Question: I have a Java GUI program that simulates a simple text field(to be like sticky-notes). I want to be able to click the close button and it automatically saves it to a pre-defined text field in the directory.
But I am having trouble with static errors:
'''
File: C:\Users\Adel\Code\Javas\popupText.java [line: 538]
Error: non-static method open() cannot be referenced from a static context
'''
Here is the main method of my program:
'''
public static void main(String args[])
{
popupText note = new popupText("Untitled-Notepad");
note.setSize(600,600);
note.setLocation(200,200);
note.setVisible(true);
WindowListener exitListener = new WindowAdapter() {
@Override
public void windowClosing(WindowEvent e) {
int confirm = JOptionPane.showOptionDialog(null, "Are You Sure to Close Application?", "Exit Confirmation", JOptionPane.YES_NO_OPTION, JOptionPane.QUESTION_MESSAGE, null, null, null);
if (confirm == 0) {
open(); //THIS CAUSES ERROR!!
System.out.print("Yay I openeed");
addToStatic(); //just added @ end
System.exit(0);
}
}
};
text.append(guts);
note.setDefaultCloseOperation(JFrame.DO_NOTHING_ON_CLOSE);
note.addWindowListener(exitListener);
'''
The text area is simple and looks like so, and if you like I can give the full code of that too(it's just a bit unformatted at the moment):

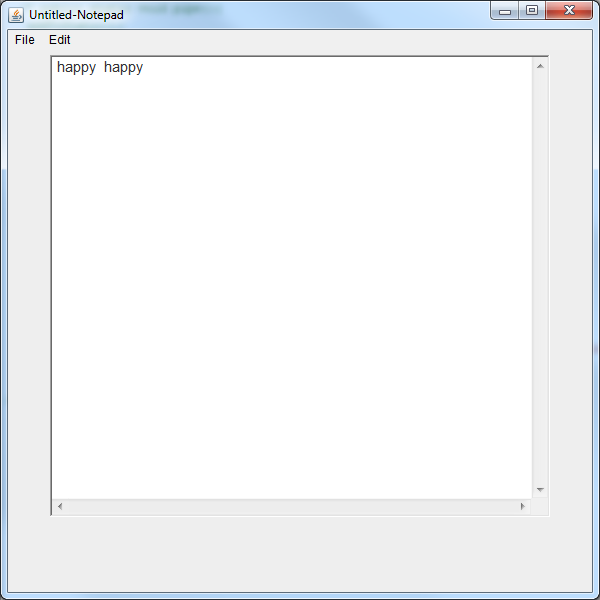
Answer: 'main' is 'static', but the 'open' method is not.
You can only access 'static' methods (and fields) from other 'static' methods.
Without further code, I suggest you try something like 'note.open()' instead (assuming 'open' is a method of note)